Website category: book
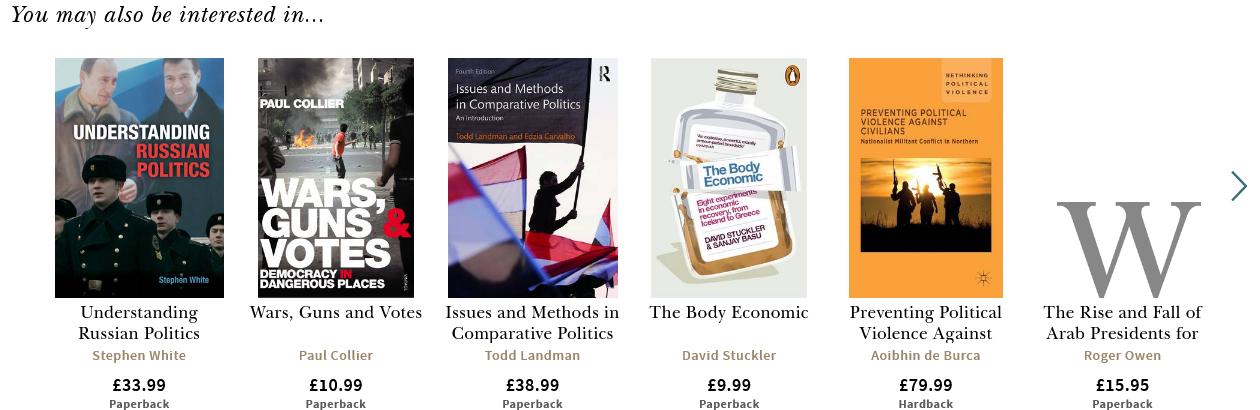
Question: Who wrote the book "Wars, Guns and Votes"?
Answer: Paul Collier

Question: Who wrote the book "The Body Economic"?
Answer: David Stuckler

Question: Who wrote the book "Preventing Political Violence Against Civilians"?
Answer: Aoibhin de Burca

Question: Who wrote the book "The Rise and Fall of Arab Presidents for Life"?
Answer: Roger Owen

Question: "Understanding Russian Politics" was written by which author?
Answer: Stephen White

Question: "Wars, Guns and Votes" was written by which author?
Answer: Paul Collier

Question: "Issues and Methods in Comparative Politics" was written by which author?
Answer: Todd Landman

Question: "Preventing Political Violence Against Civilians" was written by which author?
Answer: Aoibhin de Burca

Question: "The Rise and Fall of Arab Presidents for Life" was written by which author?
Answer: Roger Owen

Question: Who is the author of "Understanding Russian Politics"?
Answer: Stephen White

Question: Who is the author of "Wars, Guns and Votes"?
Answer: Paul Collier

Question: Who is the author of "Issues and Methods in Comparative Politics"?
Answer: Todd Landman

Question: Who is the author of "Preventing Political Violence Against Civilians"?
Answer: Aoibhin de Burca

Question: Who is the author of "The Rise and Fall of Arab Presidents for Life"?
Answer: Roger Owen

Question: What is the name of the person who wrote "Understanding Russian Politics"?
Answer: Stephen White

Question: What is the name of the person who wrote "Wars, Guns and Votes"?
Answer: Paul Collier

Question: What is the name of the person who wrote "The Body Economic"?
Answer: David Stuckler

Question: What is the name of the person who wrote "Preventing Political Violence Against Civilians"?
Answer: Aoibhin de Burca

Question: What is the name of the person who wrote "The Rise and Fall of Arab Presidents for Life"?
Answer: Roger Owen

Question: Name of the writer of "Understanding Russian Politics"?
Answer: Stephen White

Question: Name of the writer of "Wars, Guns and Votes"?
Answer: Paul Collier

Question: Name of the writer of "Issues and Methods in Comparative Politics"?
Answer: Todd Landman

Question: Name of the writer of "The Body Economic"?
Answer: David Stuckler

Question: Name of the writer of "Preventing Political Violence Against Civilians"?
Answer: Aoibhin de Burca

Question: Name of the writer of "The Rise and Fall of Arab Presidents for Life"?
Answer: Roger Owen

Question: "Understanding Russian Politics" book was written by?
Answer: Stephen White

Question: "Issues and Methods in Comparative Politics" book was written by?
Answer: Todd Landman

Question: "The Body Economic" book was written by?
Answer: David Stuckler

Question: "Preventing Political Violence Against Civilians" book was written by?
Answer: Aoibhin de Burca

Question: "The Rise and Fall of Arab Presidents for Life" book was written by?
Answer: Roger Owen

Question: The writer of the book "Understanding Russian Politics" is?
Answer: Stephen White

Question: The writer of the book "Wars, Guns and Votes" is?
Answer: Paul Collier

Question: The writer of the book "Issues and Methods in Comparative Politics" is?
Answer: Todd Landman

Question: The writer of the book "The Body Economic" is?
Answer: David Stuckler

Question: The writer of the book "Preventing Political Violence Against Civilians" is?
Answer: Aoibhin de Burca

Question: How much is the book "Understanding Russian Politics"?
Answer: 33.99

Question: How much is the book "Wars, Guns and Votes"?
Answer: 10.99

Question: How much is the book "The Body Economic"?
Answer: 9.99

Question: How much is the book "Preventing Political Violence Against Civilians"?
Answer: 79.99

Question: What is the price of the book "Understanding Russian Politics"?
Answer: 33.99

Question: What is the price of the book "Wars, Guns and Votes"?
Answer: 10.99

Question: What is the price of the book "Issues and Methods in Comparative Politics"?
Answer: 38.99

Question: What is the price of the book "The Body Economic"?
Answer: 9.99

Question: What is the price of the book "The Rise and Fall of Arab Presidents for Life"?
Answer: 15.95

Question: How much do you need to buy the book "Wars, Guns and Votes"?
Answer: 10.99

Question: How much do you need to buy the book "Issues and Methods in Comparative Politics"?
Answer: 38.99

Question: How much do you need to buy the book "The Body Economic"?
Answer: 9.99

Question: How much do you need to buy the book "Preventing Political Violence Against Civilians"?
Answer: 79.99

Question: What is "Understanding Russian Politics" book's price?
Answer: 33.99

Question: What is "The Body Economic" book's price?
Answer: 9.99

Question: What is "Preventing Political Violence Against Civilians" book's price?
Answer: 79.99

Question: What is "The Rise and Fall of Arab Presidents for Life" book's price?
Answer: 15.95

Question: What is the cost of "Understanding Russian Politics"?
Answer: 33.99

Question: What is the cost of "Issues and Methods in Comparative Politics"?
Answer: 38.99

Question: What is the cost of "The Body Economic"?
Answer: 9.99

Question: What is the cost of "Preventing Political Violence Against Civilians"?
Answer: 79.99

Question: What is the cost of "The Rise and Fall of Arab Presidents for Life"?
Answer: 15.95

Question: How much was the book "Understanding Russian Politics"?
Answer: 33.99

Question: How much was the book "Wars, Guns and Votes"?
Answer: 10.99

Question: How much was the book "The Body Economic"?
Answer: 9.99

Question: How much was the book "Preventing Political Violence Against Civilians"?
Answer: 79.99

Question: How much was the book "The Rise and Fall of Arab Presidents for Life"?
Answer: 15.95

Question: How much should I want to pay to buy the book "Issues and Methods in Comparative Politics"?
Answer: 38.99

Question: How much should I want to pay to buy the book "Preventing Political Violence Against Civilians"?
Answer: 79.99